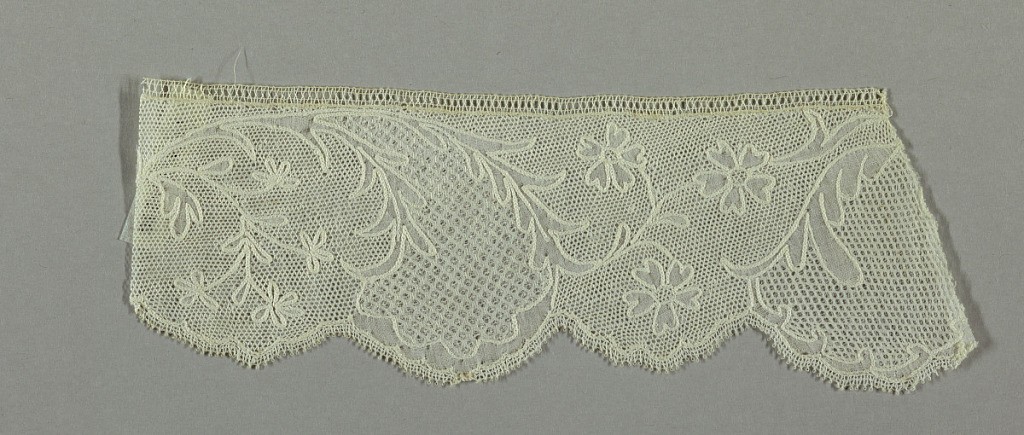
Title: Fragment
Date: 18th–19th century
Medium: linen Technique: plain weave embroidered with deflected element work
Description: Fragment of woven linen with a scalloped border, and showing a flower and vine pattern.